RGB frame:
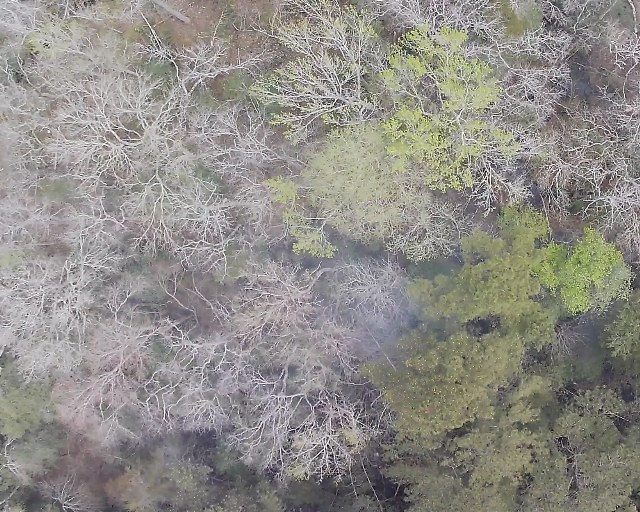
Thermal frame:
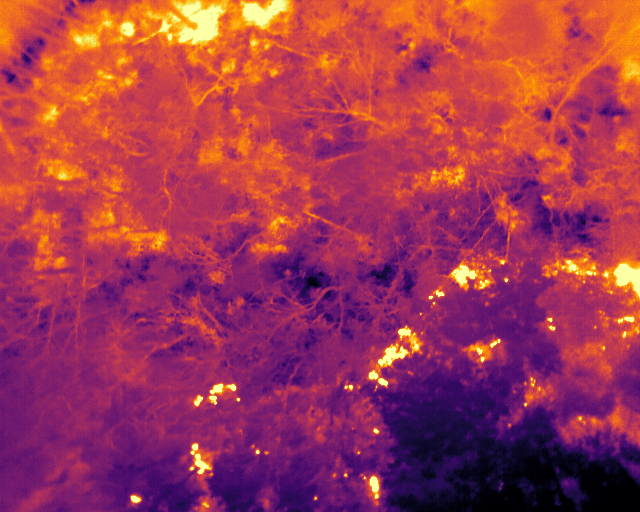
Captured: 2026-02-26 03:10:22
Pixels at or above 80 °C: 167 (fraction of frame: 0.0005096)